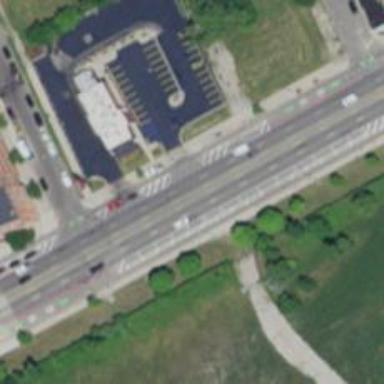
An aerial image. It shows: Secondary road with cycle track.